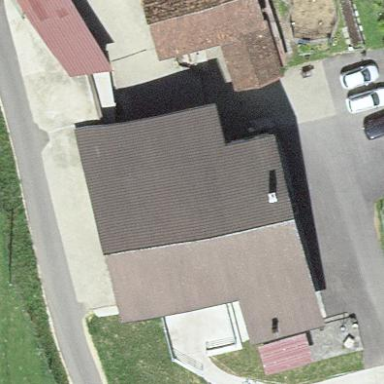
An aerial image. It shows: Farm auxiliary building.